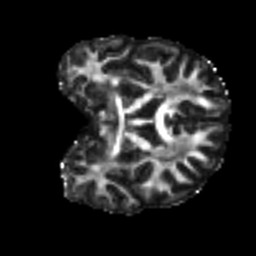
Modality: FA
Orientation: coronal
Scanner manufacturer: siemens
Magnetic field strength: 3 T
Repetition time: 4 s
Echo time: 0.0594 s